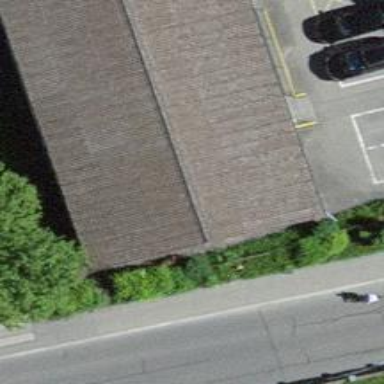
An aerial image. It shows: School building.